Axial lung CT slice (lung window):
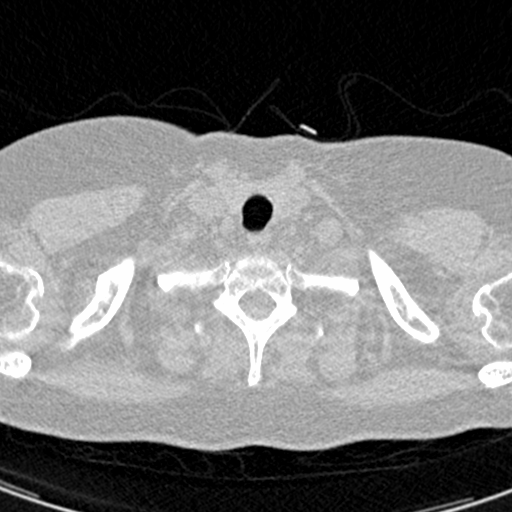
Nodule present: no